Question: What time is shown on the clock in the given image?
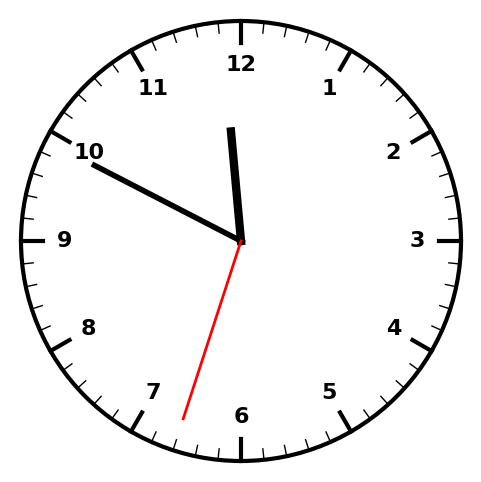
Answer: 11:49:33